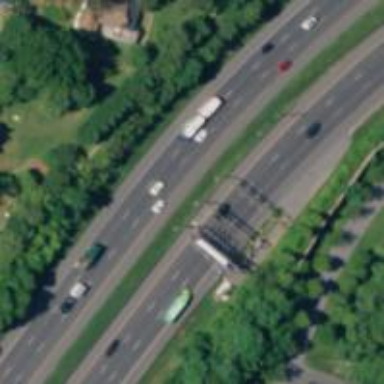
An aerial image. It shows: Toll gantry on the road.